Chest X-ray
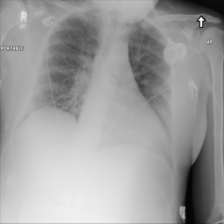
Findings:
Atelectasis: negative
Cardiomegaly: negative
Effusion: negative
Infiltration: negative
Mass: negative
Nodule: negative
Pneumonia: negative
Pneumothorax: negative
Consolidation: negative
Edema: positive
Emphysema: negative
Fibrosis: negative
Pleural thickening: negative
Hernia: negative